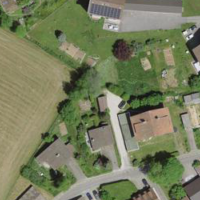
EUNIS habitat code: 55
Species observed at this site:
Prunus spinosa
Malva sylvestris
Jacobaea vulgaris
Corylus avellana
Cichorium intybus
Lathyrus nissolia